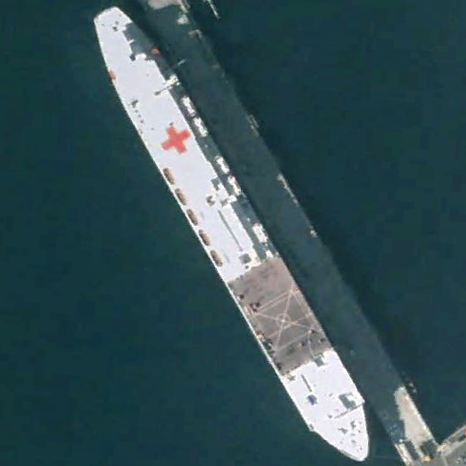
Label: civil